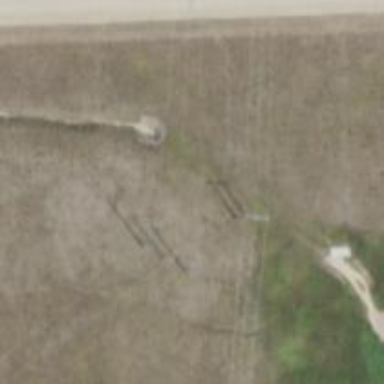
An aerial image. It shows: H-frame designed tower for power lines.